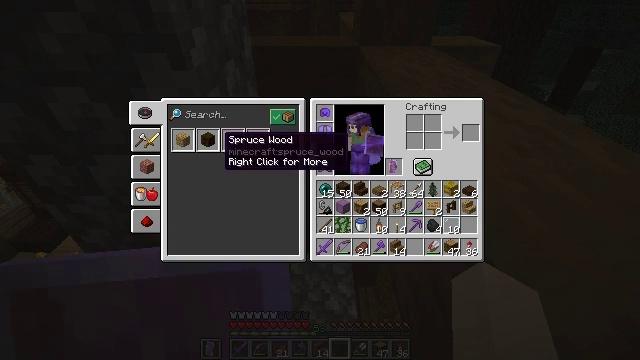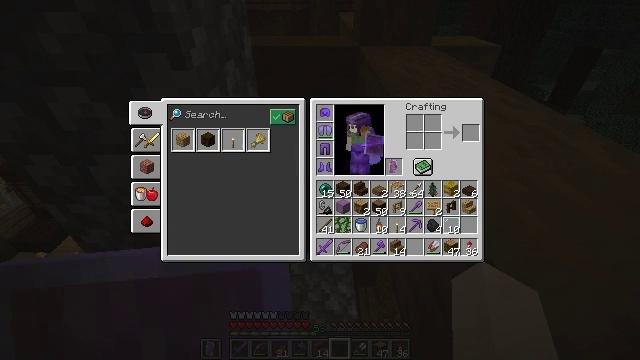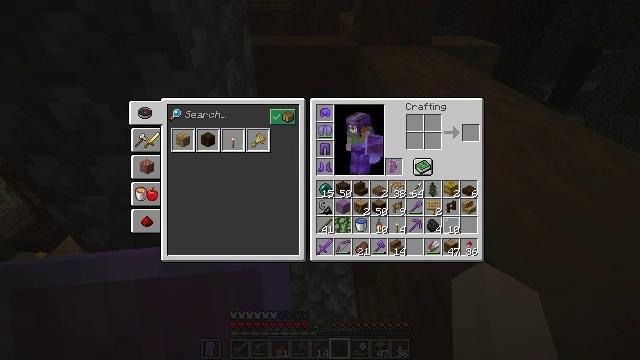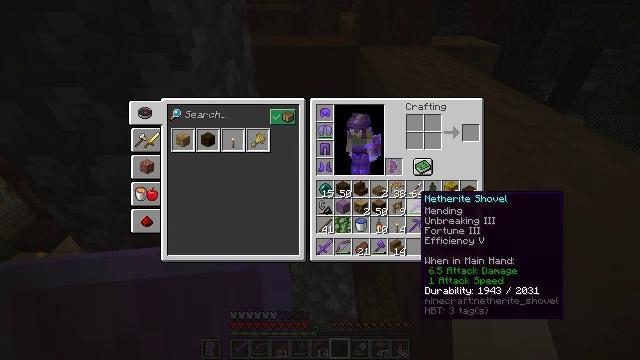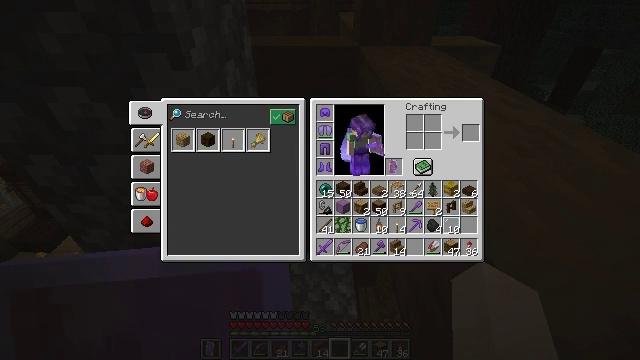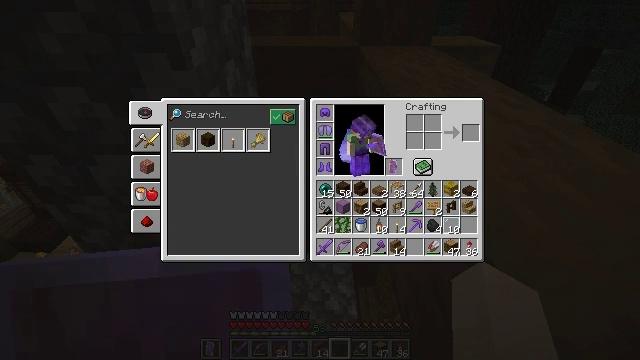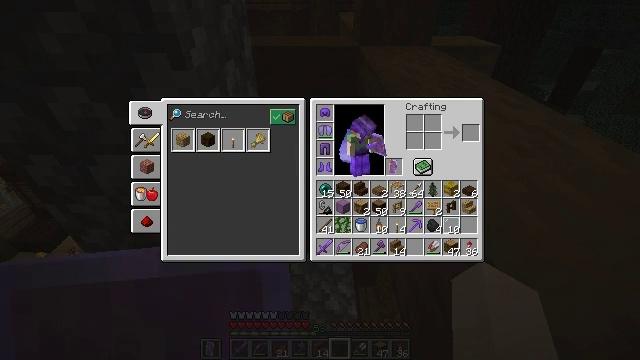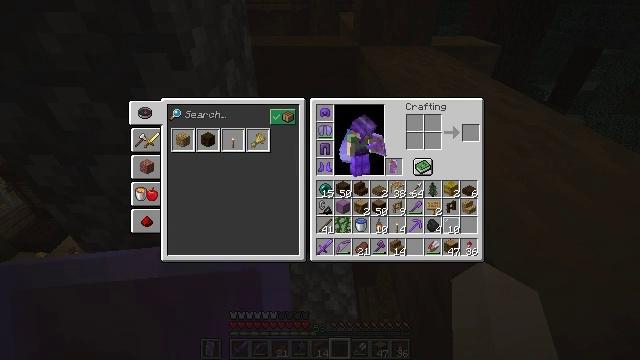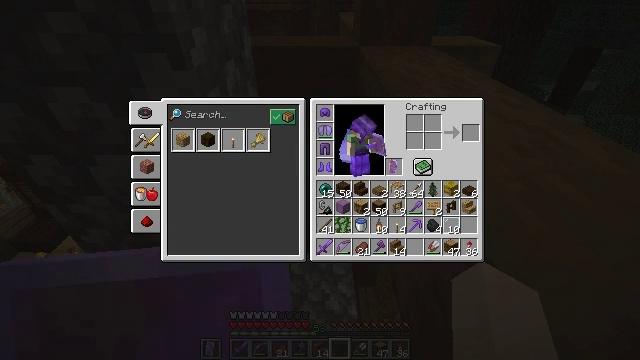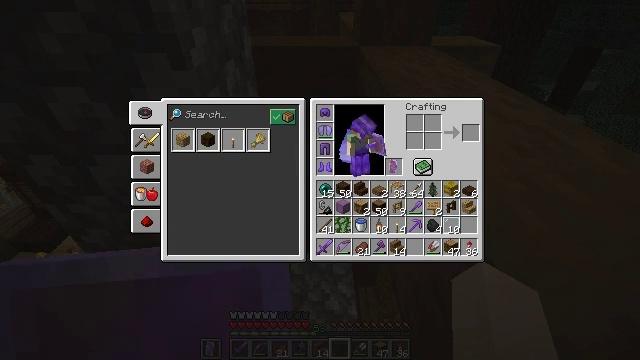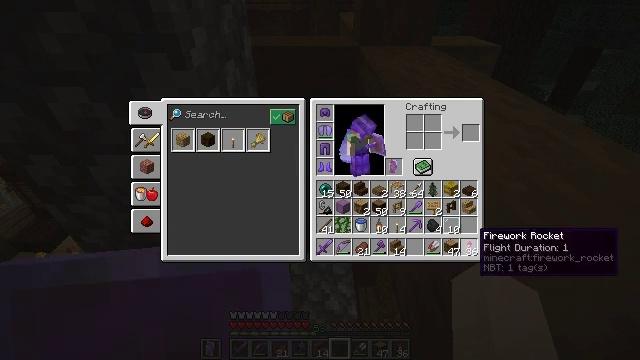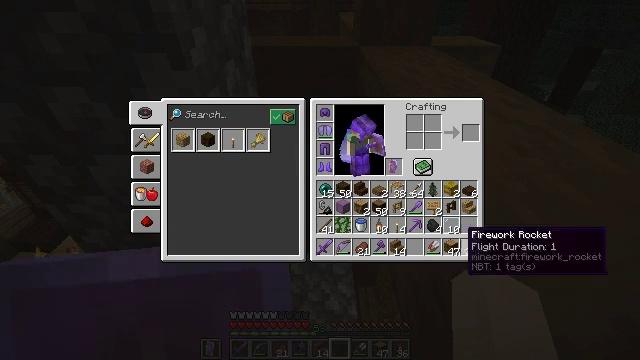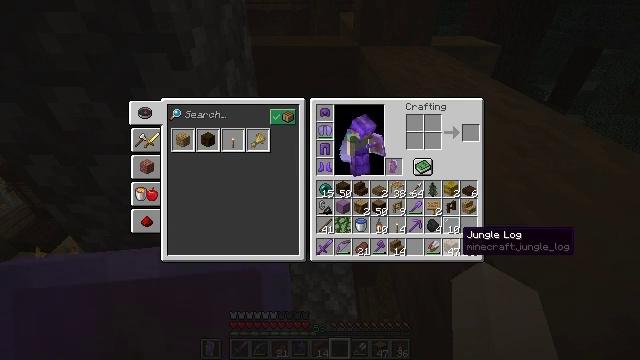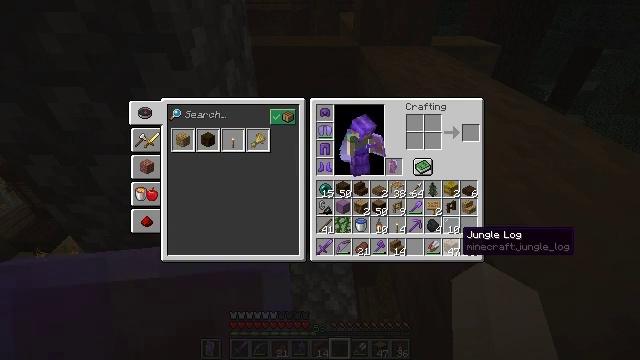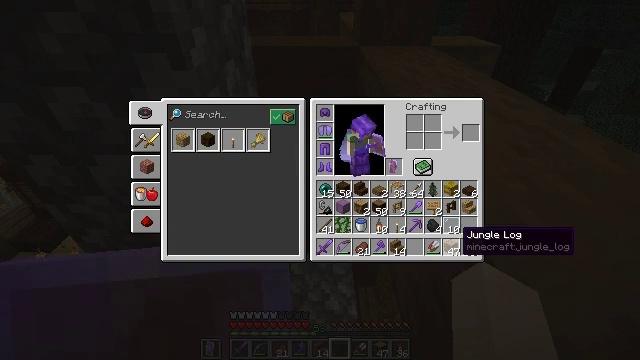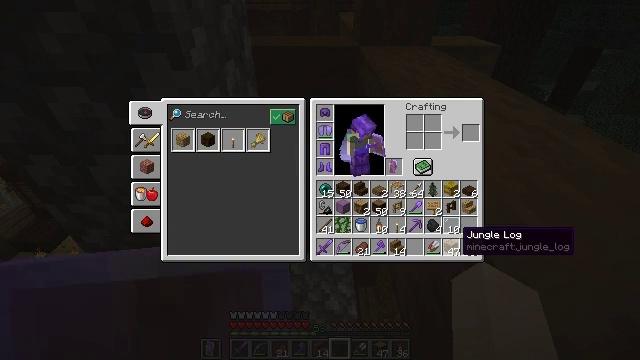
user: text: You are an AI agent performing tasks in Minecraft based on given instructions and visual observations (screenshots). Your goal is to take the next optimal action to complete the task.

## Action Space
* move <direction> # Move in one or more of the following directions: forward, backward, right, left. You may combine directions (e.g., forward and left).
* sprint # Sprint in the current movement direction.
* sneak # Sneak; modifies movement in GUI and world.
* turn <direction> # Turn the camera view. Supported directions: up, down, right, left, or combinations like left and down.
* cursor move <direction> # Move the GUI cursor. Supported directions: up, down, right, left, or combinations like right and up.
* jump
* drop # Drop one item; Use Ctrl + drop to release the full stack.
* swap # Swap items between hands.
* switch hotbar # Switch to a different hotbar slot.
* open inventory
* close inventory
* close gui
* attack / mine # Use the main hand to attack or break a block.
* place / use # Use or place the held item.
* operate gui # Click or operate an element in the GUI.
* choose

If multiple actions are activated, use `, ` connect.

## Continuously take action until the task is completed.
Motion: motion action
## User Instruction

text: craft item jungle wood
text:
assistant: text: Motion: turn right
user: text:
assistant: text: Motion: turn right and down
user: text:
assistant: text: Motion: turn right and down
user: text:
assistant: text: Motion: turn right and down
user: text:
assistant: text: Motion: turn right and down
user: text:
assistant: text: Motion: no_op
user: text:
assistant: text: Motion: no_op
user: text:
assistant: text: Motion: turn up
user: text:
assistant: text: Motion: turn left
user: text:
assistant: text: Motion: turn left
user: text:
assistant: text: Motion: turn left
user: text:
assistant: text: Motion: no_op
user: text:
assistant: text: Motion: no_op
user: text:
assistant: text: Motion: no_op
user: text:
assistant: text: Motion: no_op
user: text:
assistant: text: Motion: no_op
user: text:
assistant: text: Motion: no_op
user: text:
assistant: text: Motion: no_op
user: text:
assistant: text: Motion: no_op
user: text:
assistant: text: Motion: no_op
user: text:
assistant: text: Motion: no_op
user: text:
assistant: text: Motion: no_op
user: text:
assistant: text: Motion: no_op
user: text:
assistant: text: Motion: attack / mine
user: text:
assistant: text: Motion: attack / mine
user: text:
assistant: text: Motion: no_op
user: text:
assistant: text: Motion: no_op
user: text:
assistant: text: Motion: turn up
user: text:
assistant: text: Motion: turn up
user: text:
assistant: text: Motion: turn up